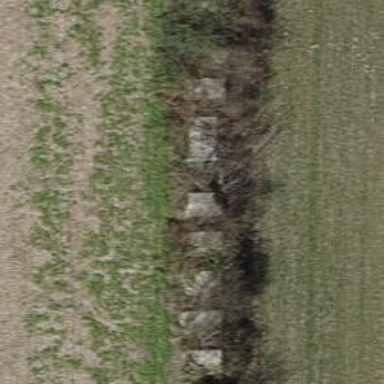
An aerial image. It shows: Block barrier.